Interaction volume radius: 5 \u00c5
Interaction volume height: 15 \u00c5
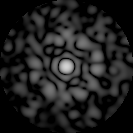
Disorder parameter: 0.8557